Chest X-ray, AP view. Patient: 71 years old, sex M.
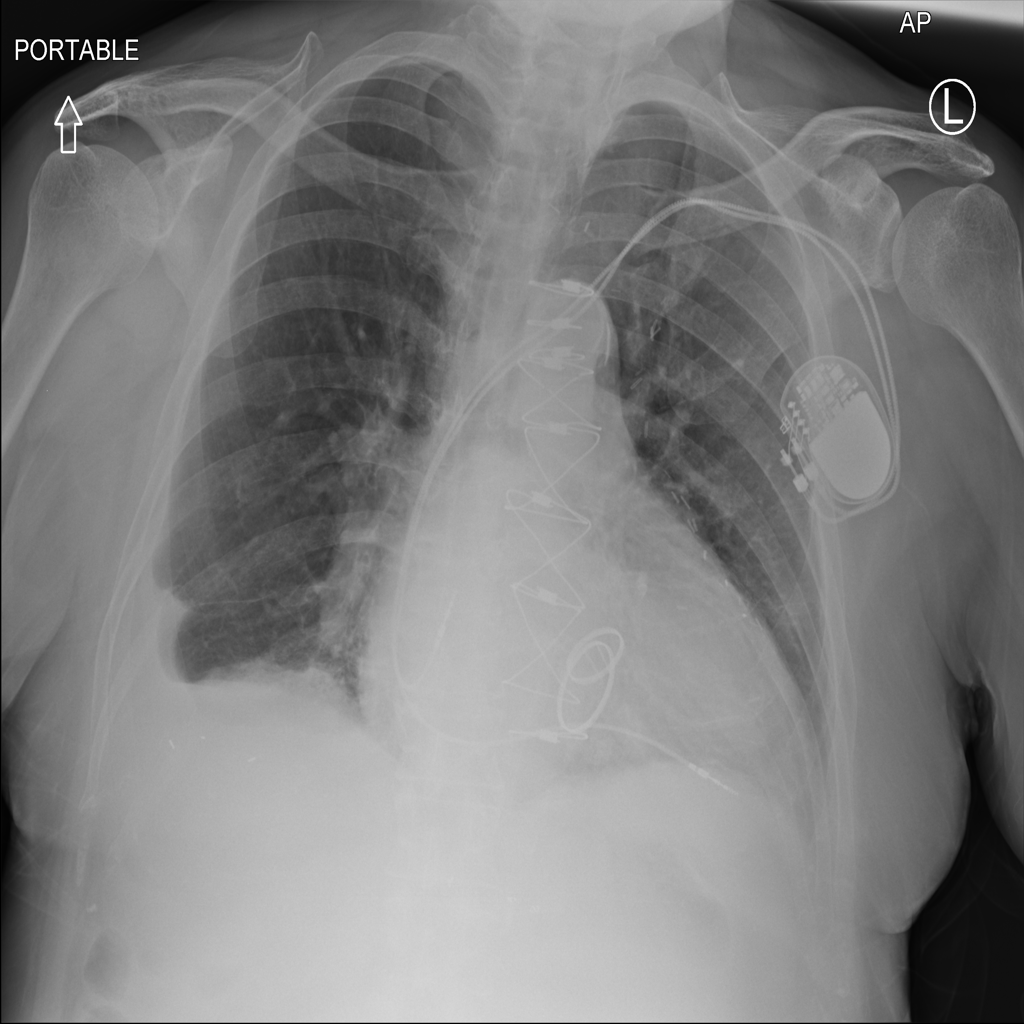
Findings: No Finding